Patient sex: F
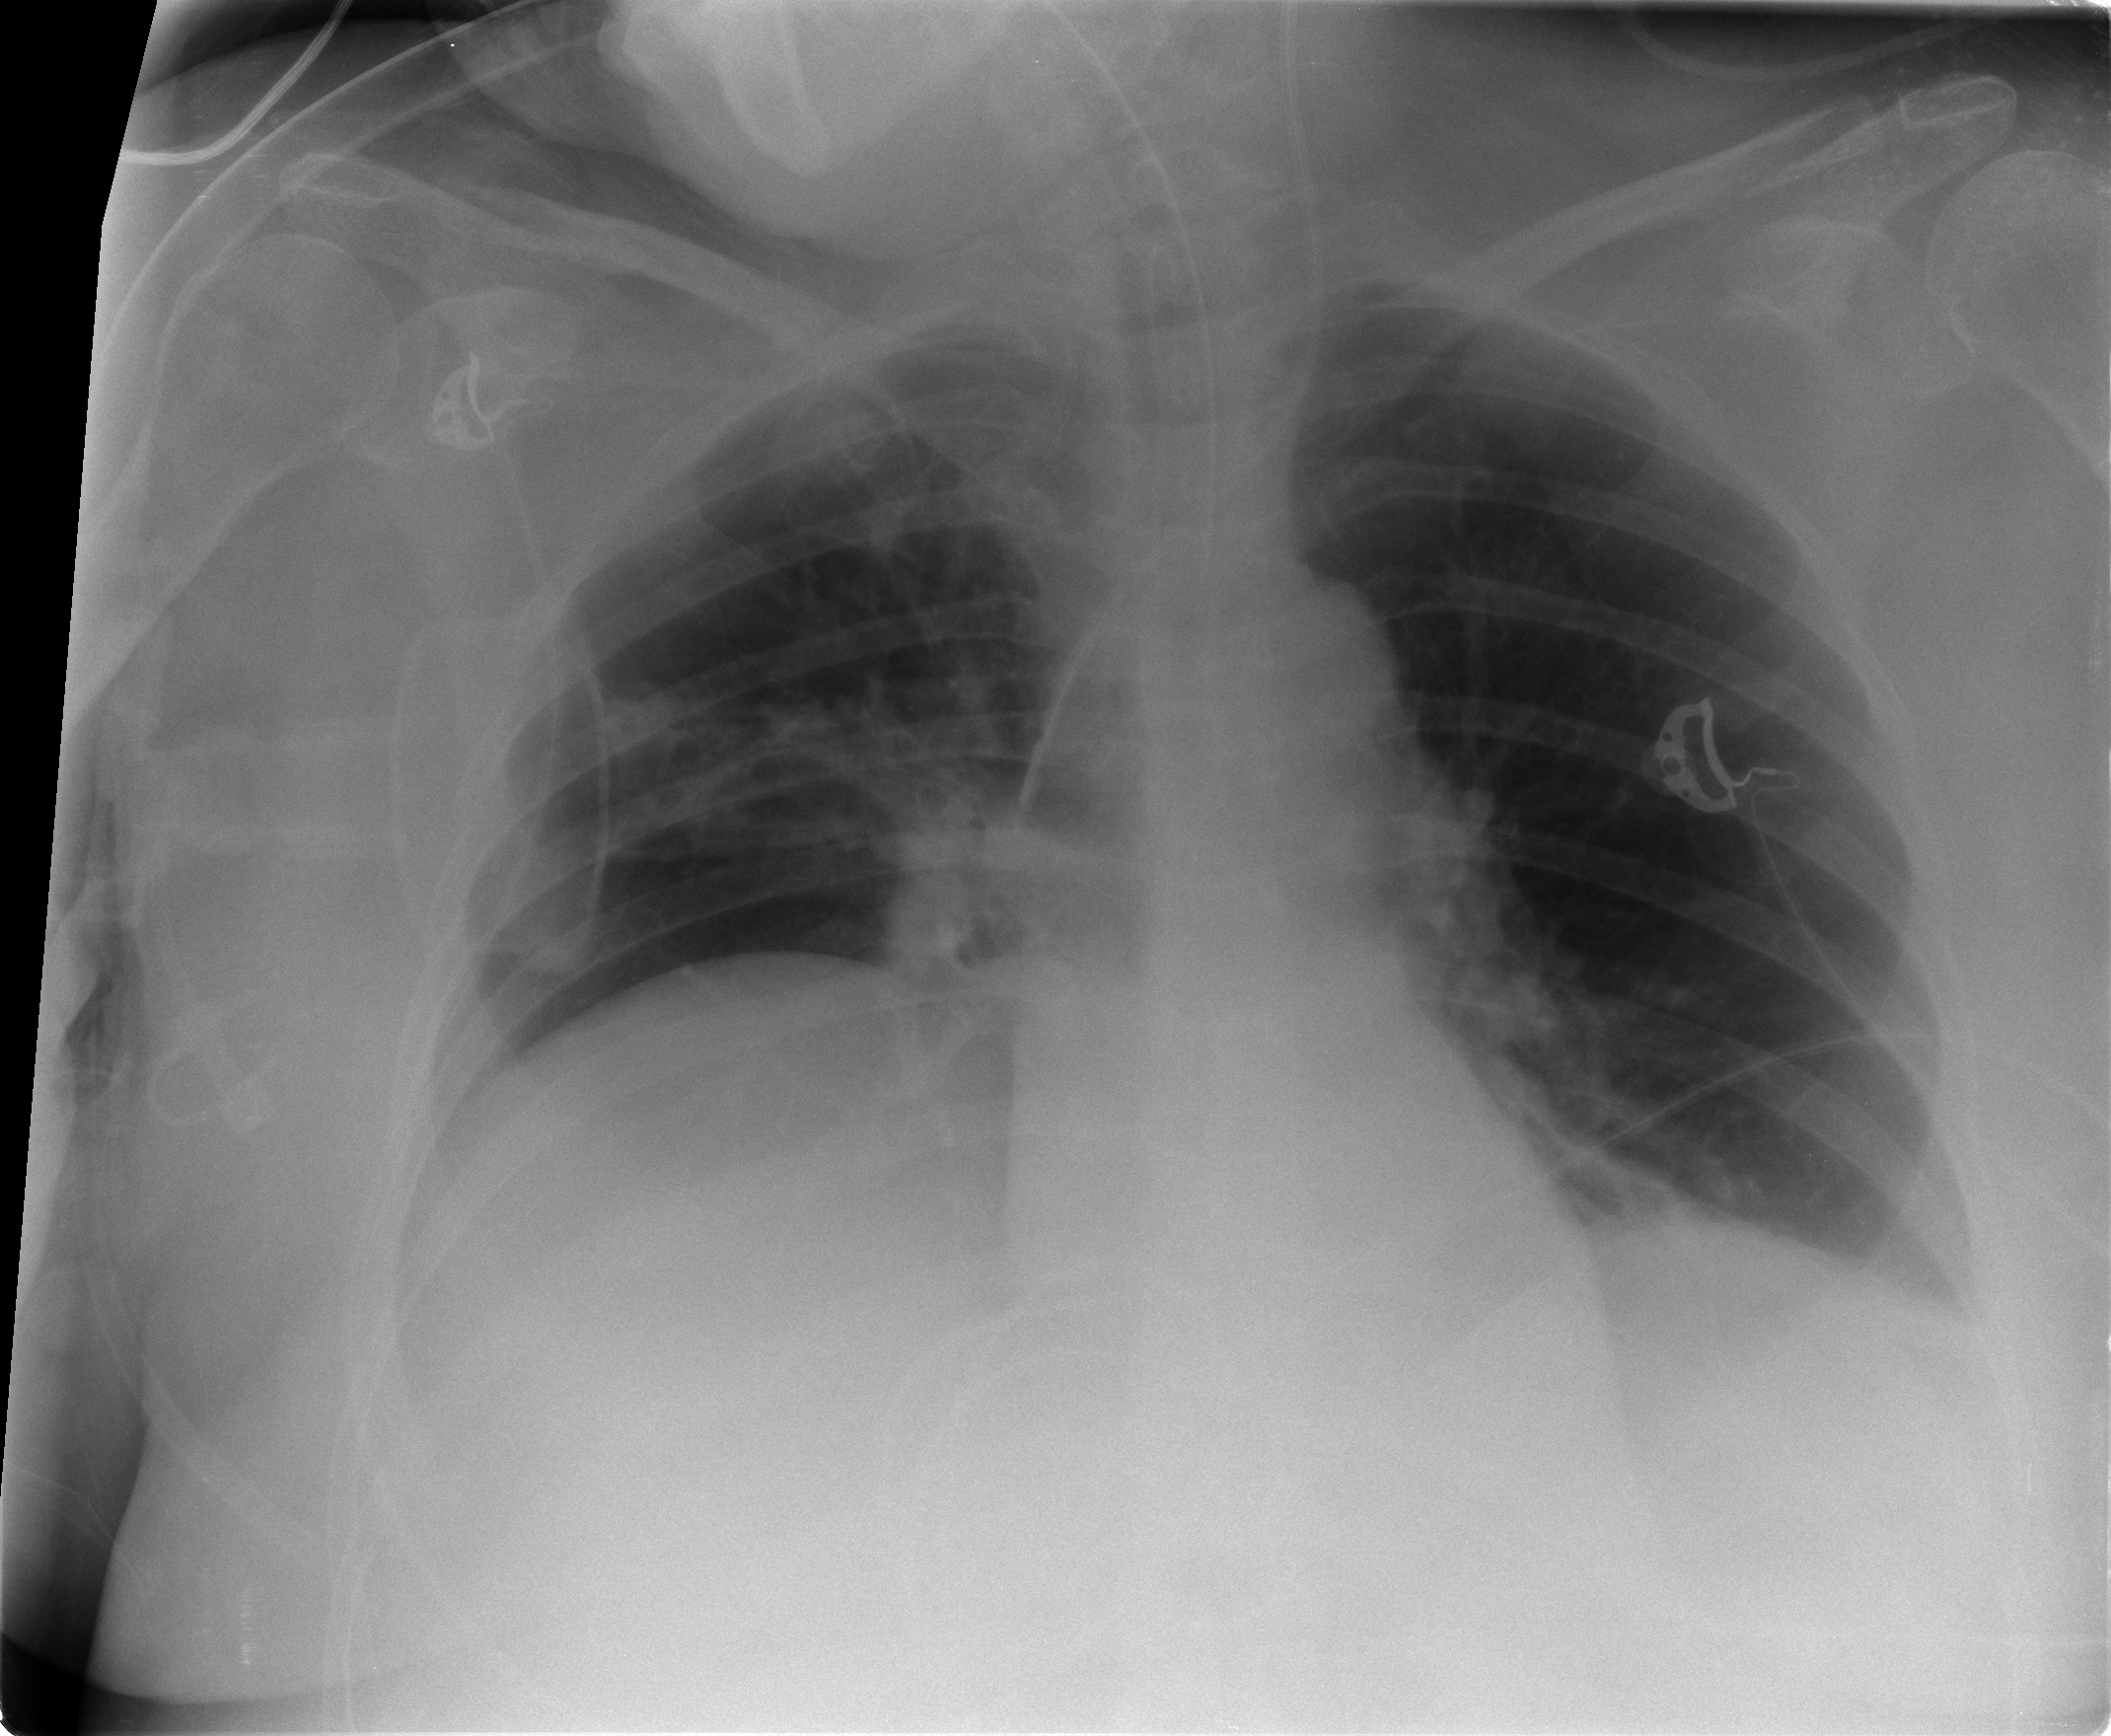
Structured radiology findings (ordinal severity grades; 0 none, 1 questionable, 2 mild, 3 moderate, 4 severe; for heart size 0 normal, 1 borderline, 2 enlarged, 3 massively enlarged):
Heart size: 0
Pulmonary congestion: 0
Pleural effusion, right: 0
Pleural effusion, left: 0
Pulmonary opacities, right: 0
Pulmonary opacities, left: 0
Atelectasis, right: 1
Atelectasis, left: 1